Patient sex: M
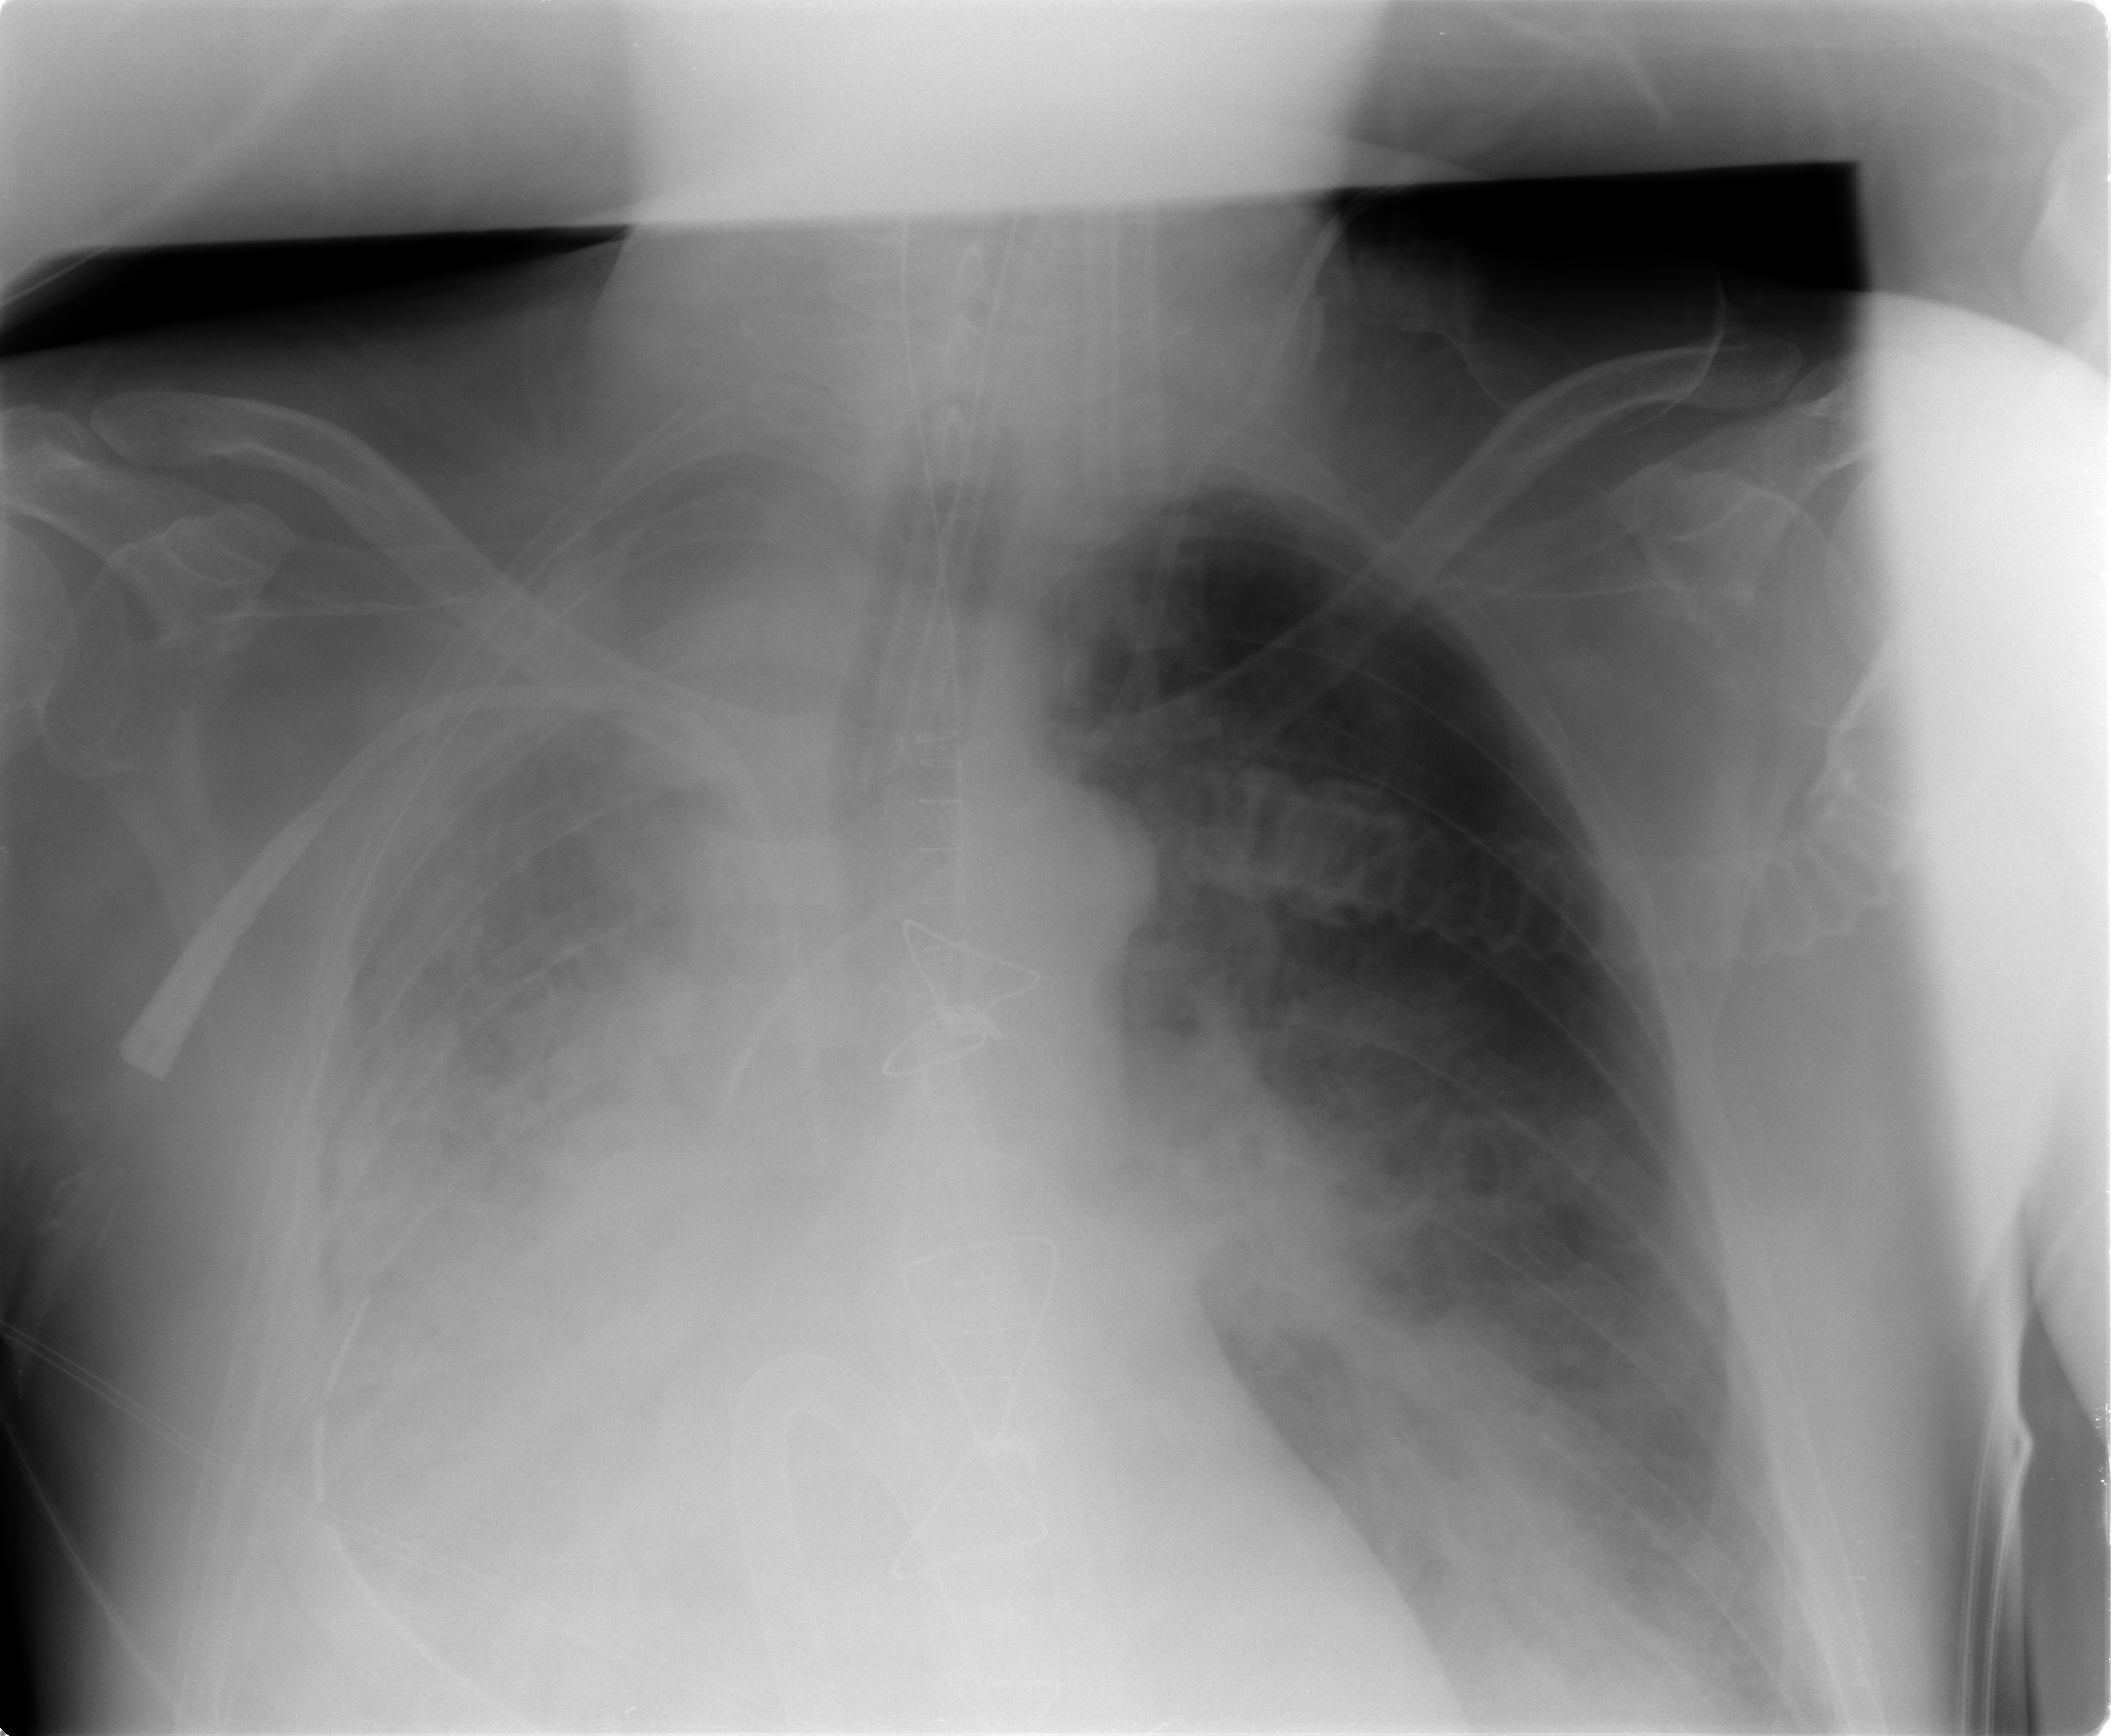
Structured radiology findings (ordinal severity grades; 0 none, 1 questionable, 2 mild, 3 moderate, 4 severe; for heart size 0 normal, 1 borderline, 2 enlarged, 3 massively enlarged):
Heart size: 0
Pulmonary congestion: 3
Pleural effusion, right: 3
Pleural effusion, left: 1
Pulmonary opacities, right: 4
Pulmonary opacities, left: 3
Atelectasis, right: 3
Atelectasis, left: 2